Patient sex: F
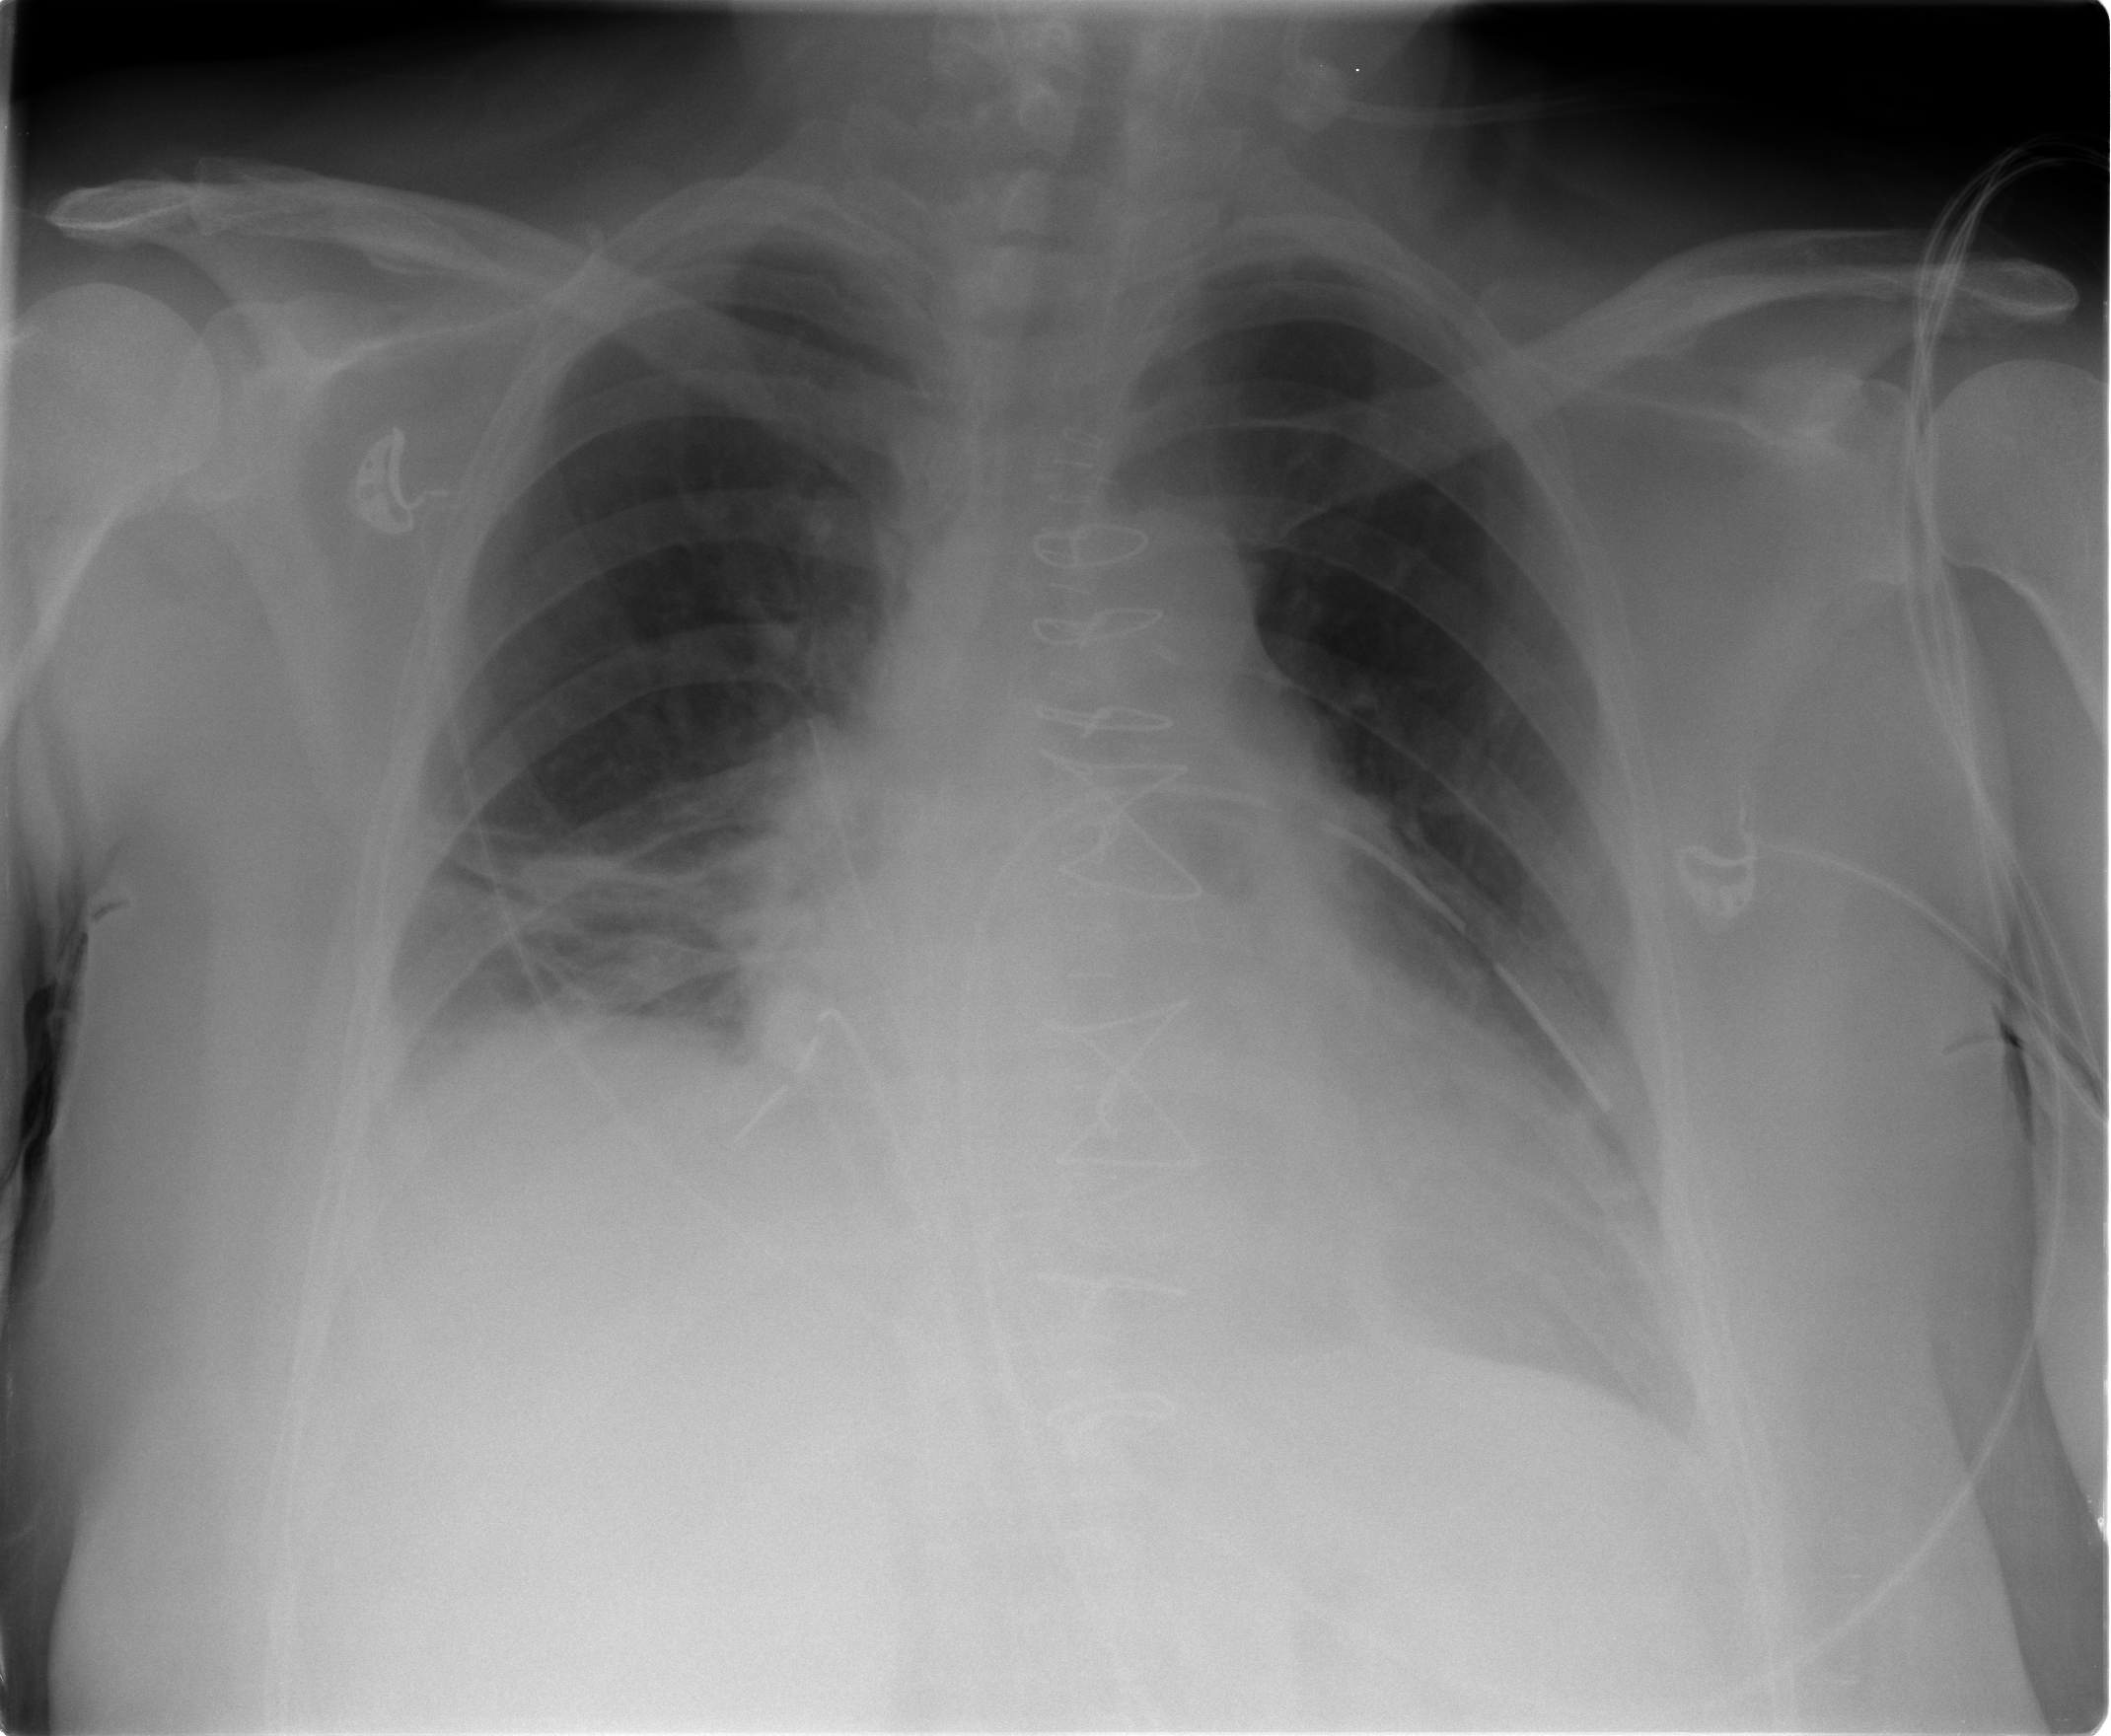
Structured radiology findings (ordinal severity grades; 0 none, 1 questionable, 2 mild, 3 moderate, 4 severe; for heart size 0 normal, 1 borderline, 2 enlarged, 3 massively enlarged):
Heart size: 2
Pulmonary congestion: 1
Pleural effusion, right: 1
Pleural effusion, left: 1
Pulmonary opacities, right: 0
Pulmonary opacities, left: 0
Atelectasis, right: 2
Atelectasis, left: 0